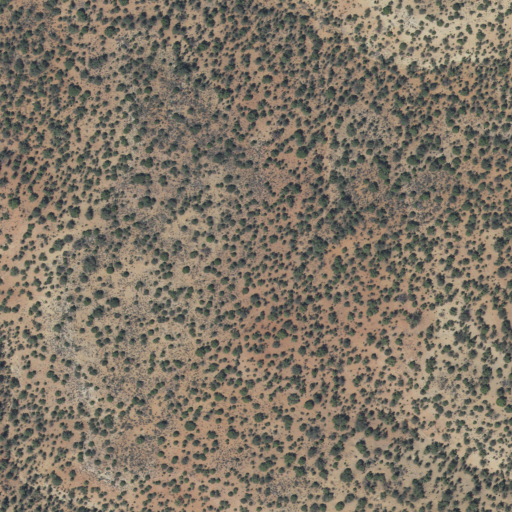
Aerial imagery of mountain in Utah named Buckskin Mountain containing only shrub